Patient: sex F, age 56
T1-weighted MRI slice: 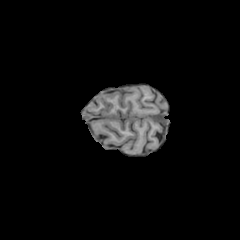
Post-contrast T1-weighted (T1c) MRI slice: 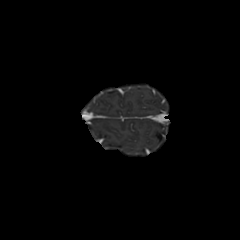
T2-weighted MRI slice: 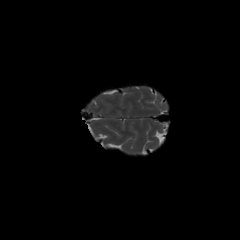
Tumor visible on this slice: no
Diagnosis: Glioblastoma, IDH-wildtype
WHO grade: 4